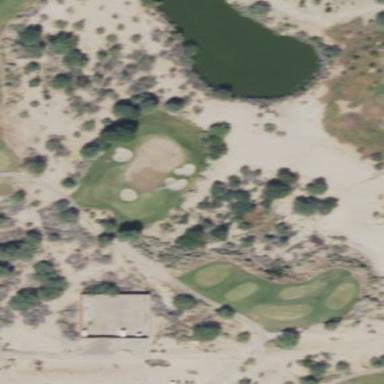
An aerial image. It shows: Area of rough grass used for golf.